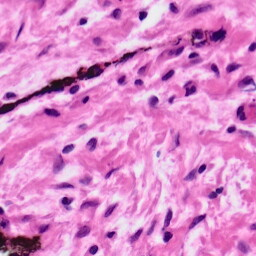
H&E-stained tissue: Ovarian